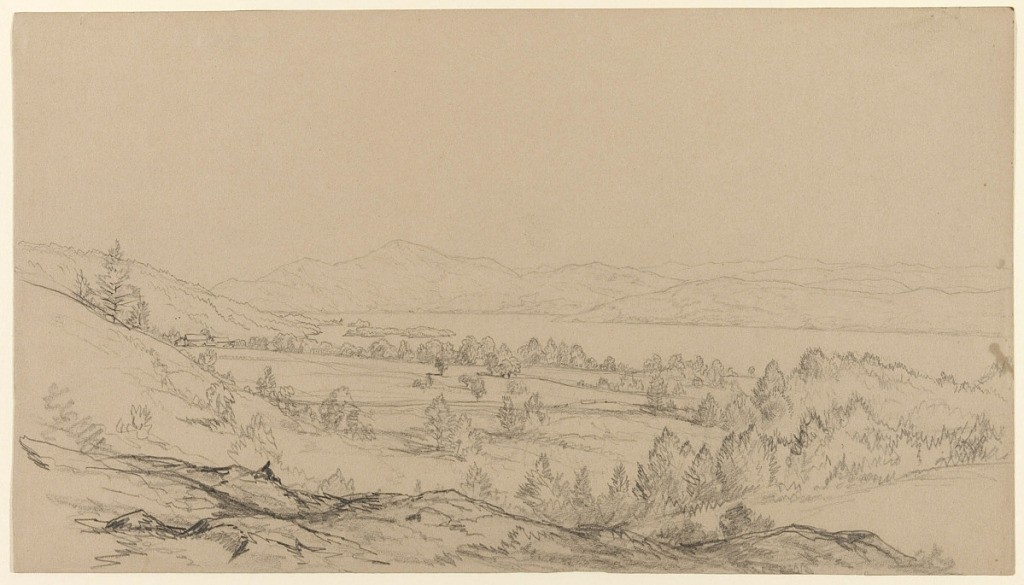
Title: Lake George, New York, Looking Northeast
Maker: John Frederick Kensett, American, 1816–1872
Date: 1850–65
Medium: Graphite on dark cream paper
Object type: Drawing
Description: View from western shores of Lake George, looking northeast.  Low hills and farms in foreground; higher hills on the opposite shore.  Scattered islands.